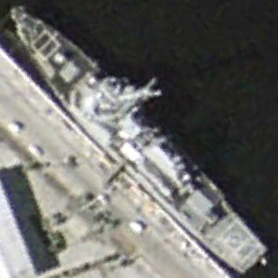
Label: destroyer